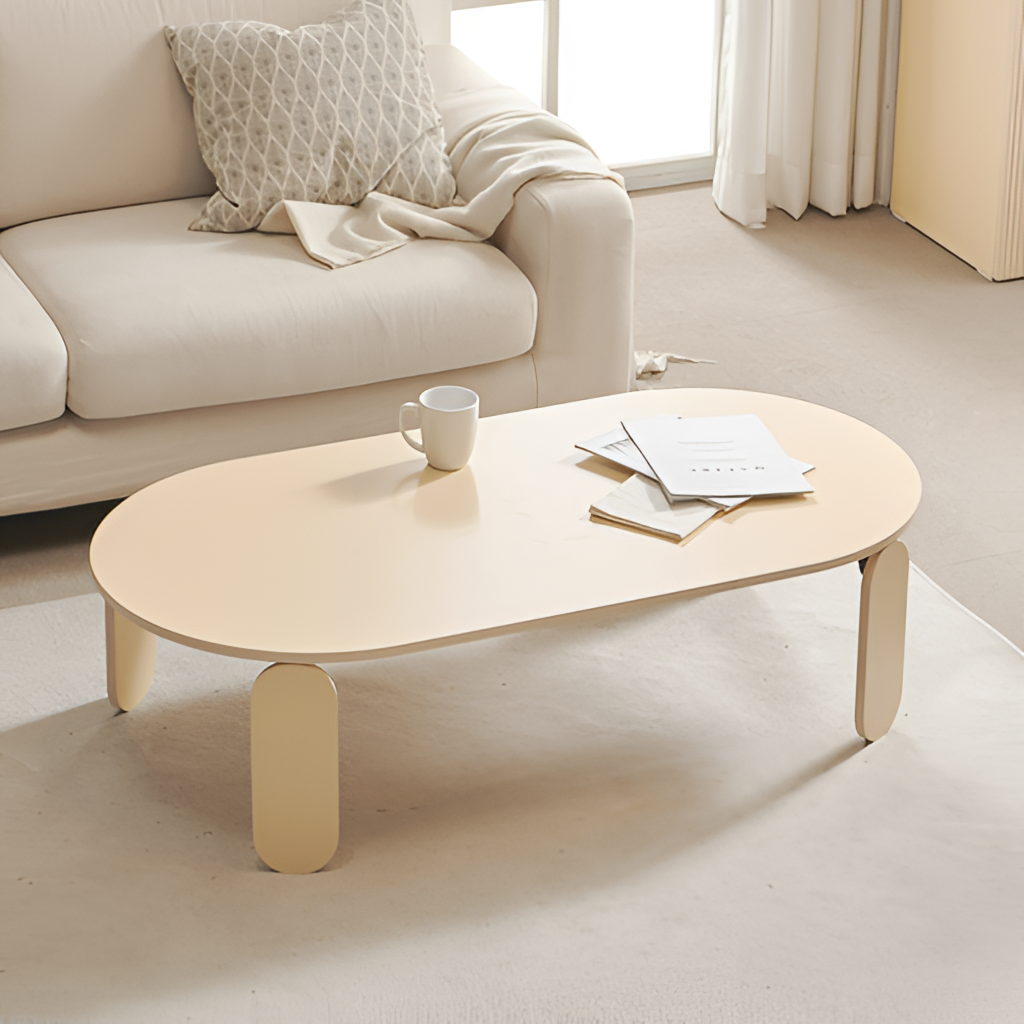
living room, fabric sofa, beige carpet flooring, with plain pattern, beige paint wallpaper, with solid pattern, contemporary